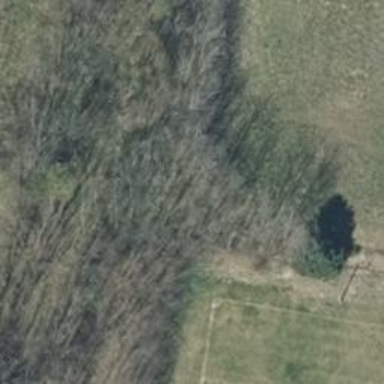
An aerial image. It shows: Row of deciduous broadleaved trees.